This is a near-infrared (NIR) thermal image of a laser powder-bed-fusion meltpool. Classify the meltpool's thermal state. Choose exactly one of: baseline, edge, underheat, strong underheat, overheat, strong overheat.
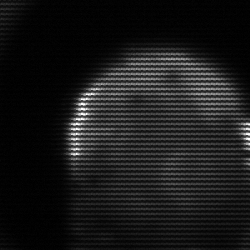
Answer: edge